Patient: sex F, age 64
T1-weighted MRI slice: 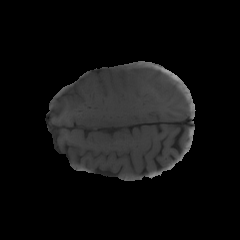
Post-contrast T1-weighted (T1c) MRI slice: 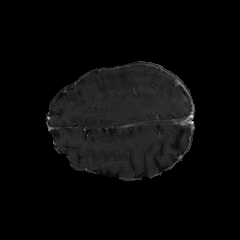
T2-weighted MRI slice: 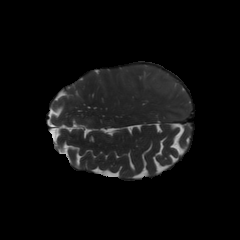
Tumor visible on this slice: no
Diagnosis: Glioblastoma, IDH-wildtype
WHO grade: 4